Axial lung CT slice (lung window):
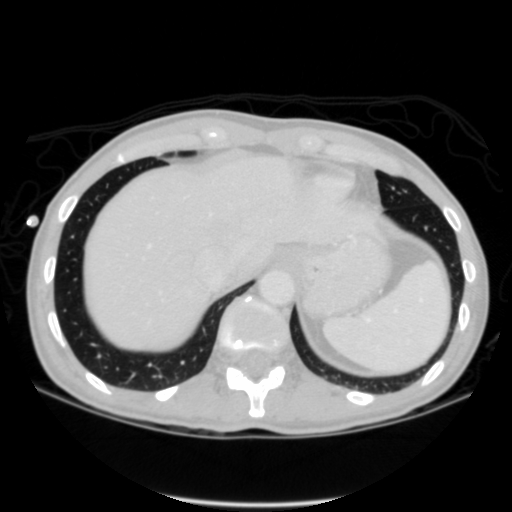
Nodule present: no